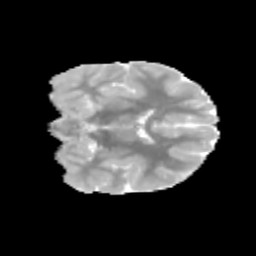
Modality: MD
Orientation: coronal
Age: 10
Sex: male
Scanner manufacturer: siemens
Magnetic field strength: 3 T
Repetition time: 3.8 s
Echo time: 0.07 s